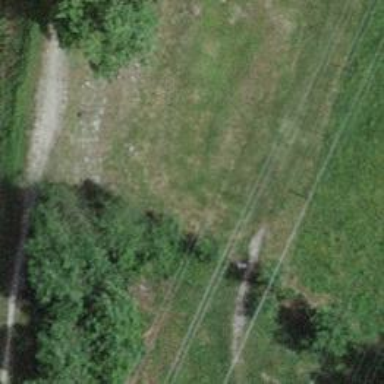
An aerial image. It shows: Path.